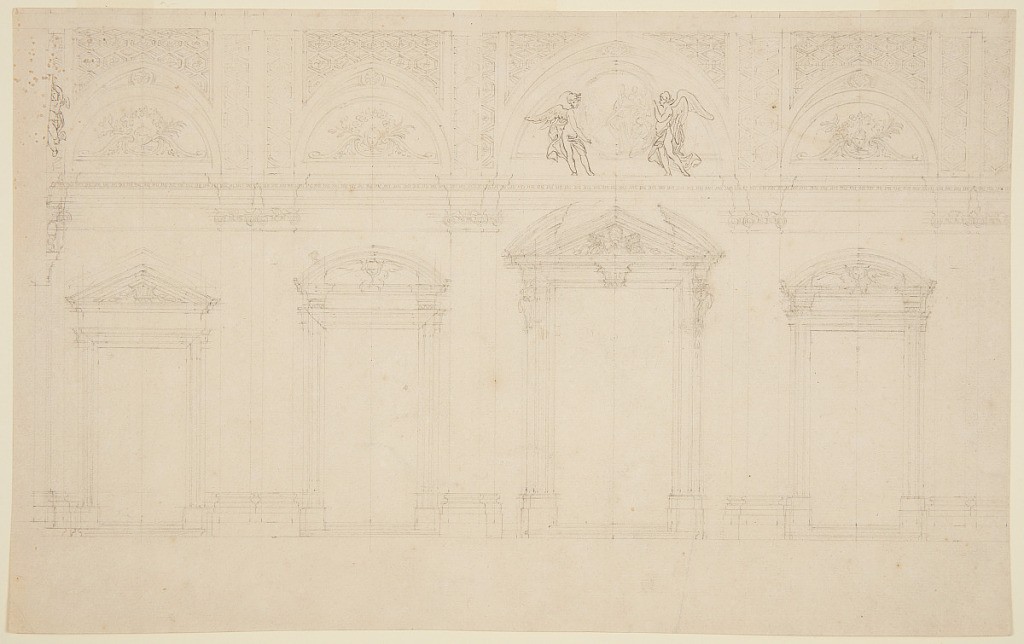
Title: Section of the Portico, Santa Maria Maggiore, Rome, Italy
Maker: Ferdinando Fuga, Italian, 1699 - 1781
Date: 1740–41
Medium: Graphite, pen and black ink on cream laid paper
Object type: Drawing
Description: Design shows wall elevation consisting of four doorways supported by a pair of pilasters. Greater in height than the others, the third doorway from the left has two pediments: a triangular inner one, and a rounded broken outer one. Surmounting this doorway is a lunette, with two sculpted cherubs bearing a roundel. Other lunettes of masks and garlands appear above other portals. Details of ceiling decorations at top.